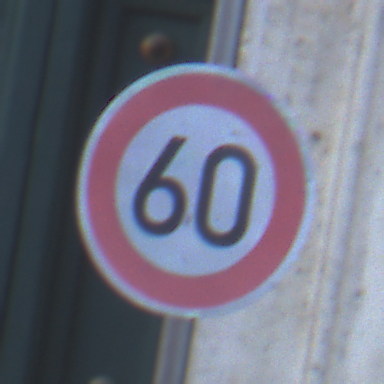
Verkehrszeichen: Geschwindigkeit60
Umgebung: Outdoor, Urban
Tageszeit: SunriseSunset
Wetter: Clear
Licht: Natural
Jahreszeit: NotSpecified
Kontrast: MediumContrast